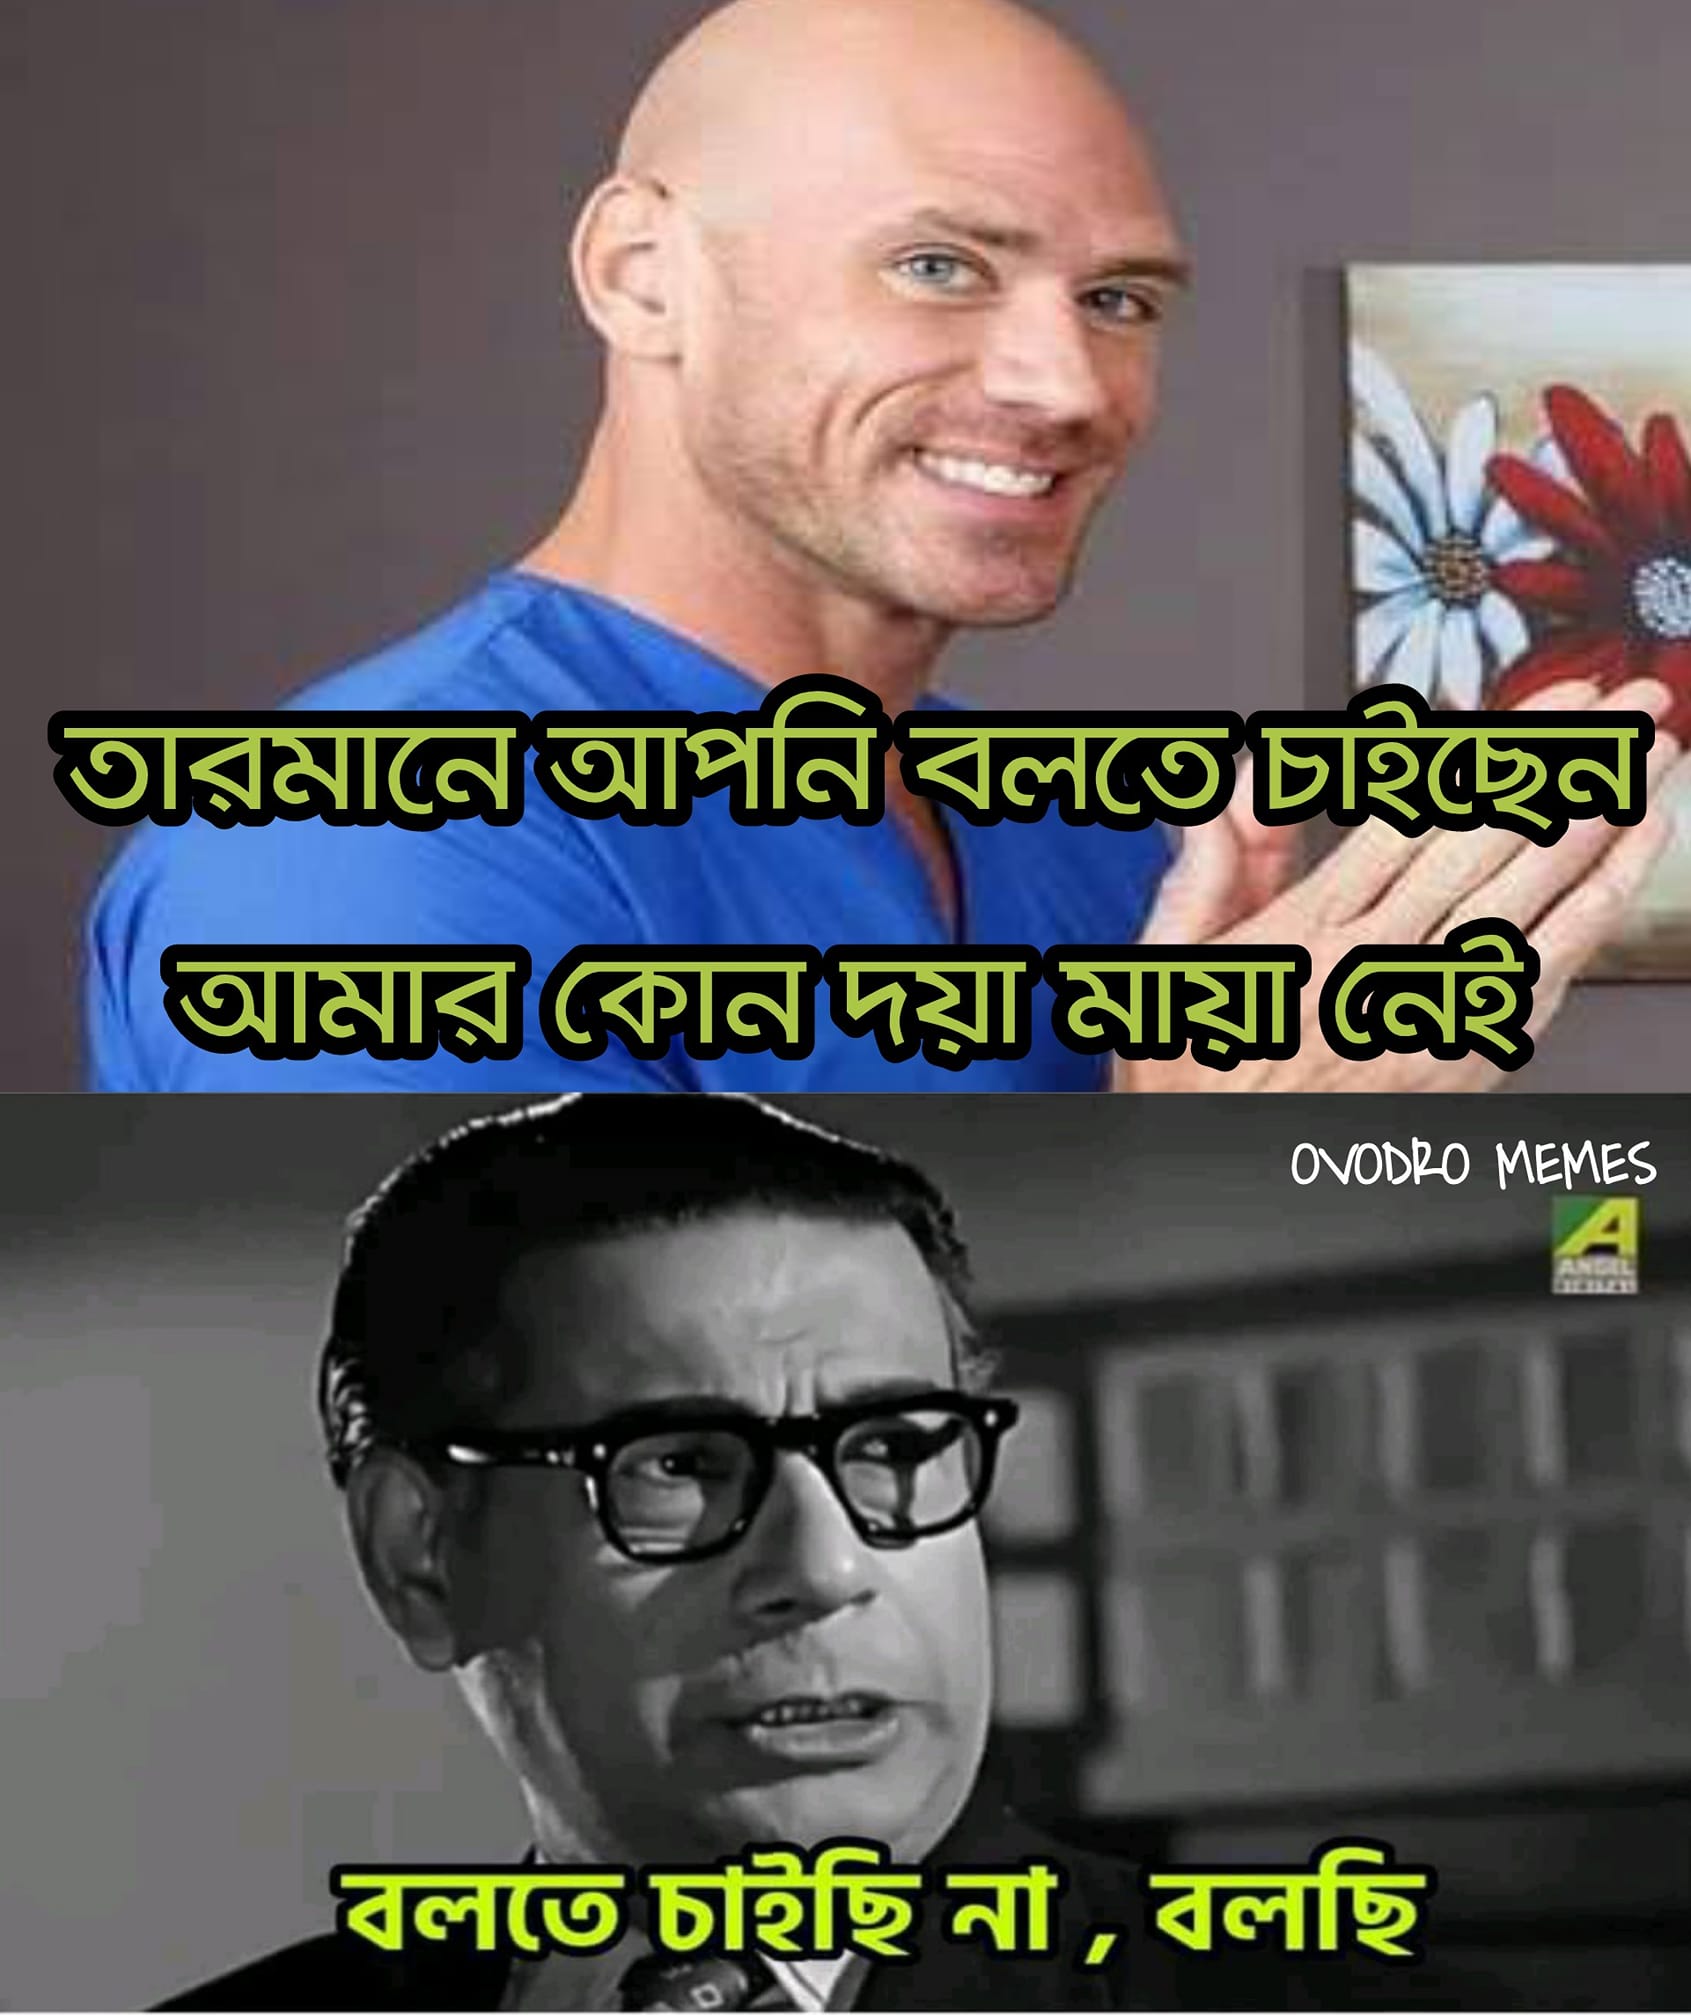
Text: তারমানে আপনি বলতে চাইছেন আমার কোন দয়া মায়া নেই বলতে চাইছি না , বলছি
Label: Non Hate